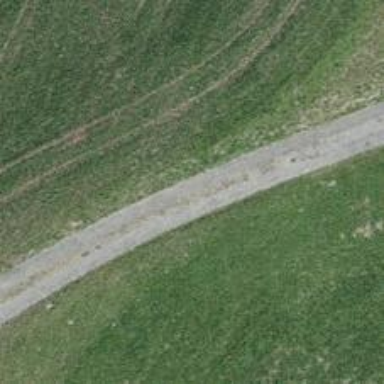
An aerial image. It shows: Track with grade 1 quality.